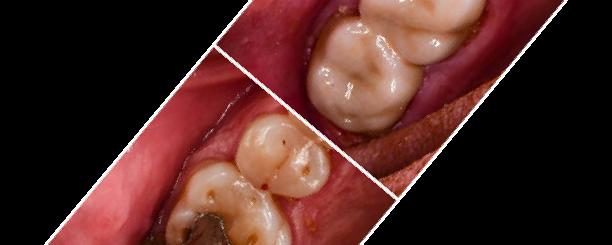
Condition: Gingivitis